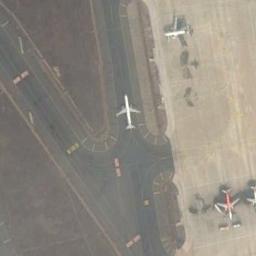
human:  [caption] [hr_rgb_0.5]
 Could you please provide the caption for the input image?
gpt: There are several planes on the runway .

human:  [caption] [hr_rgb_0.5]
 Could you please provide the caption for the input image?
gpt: The runway is on the bare land with four airplanes .

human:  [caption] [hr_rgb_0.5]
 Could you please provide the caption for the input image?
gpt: The two runways go through the open area and a plane is on one of the runways .

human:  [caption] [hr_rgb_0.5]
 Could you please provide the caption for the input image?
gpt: Next to the two crossing runways is a piece of concrete  There is an airplane on the runway and there are several airplanes on the concrete ground .

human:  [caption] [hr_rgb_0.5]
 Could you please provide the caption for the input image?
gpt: There are several planes beside the runway with a white plane .